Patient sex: M
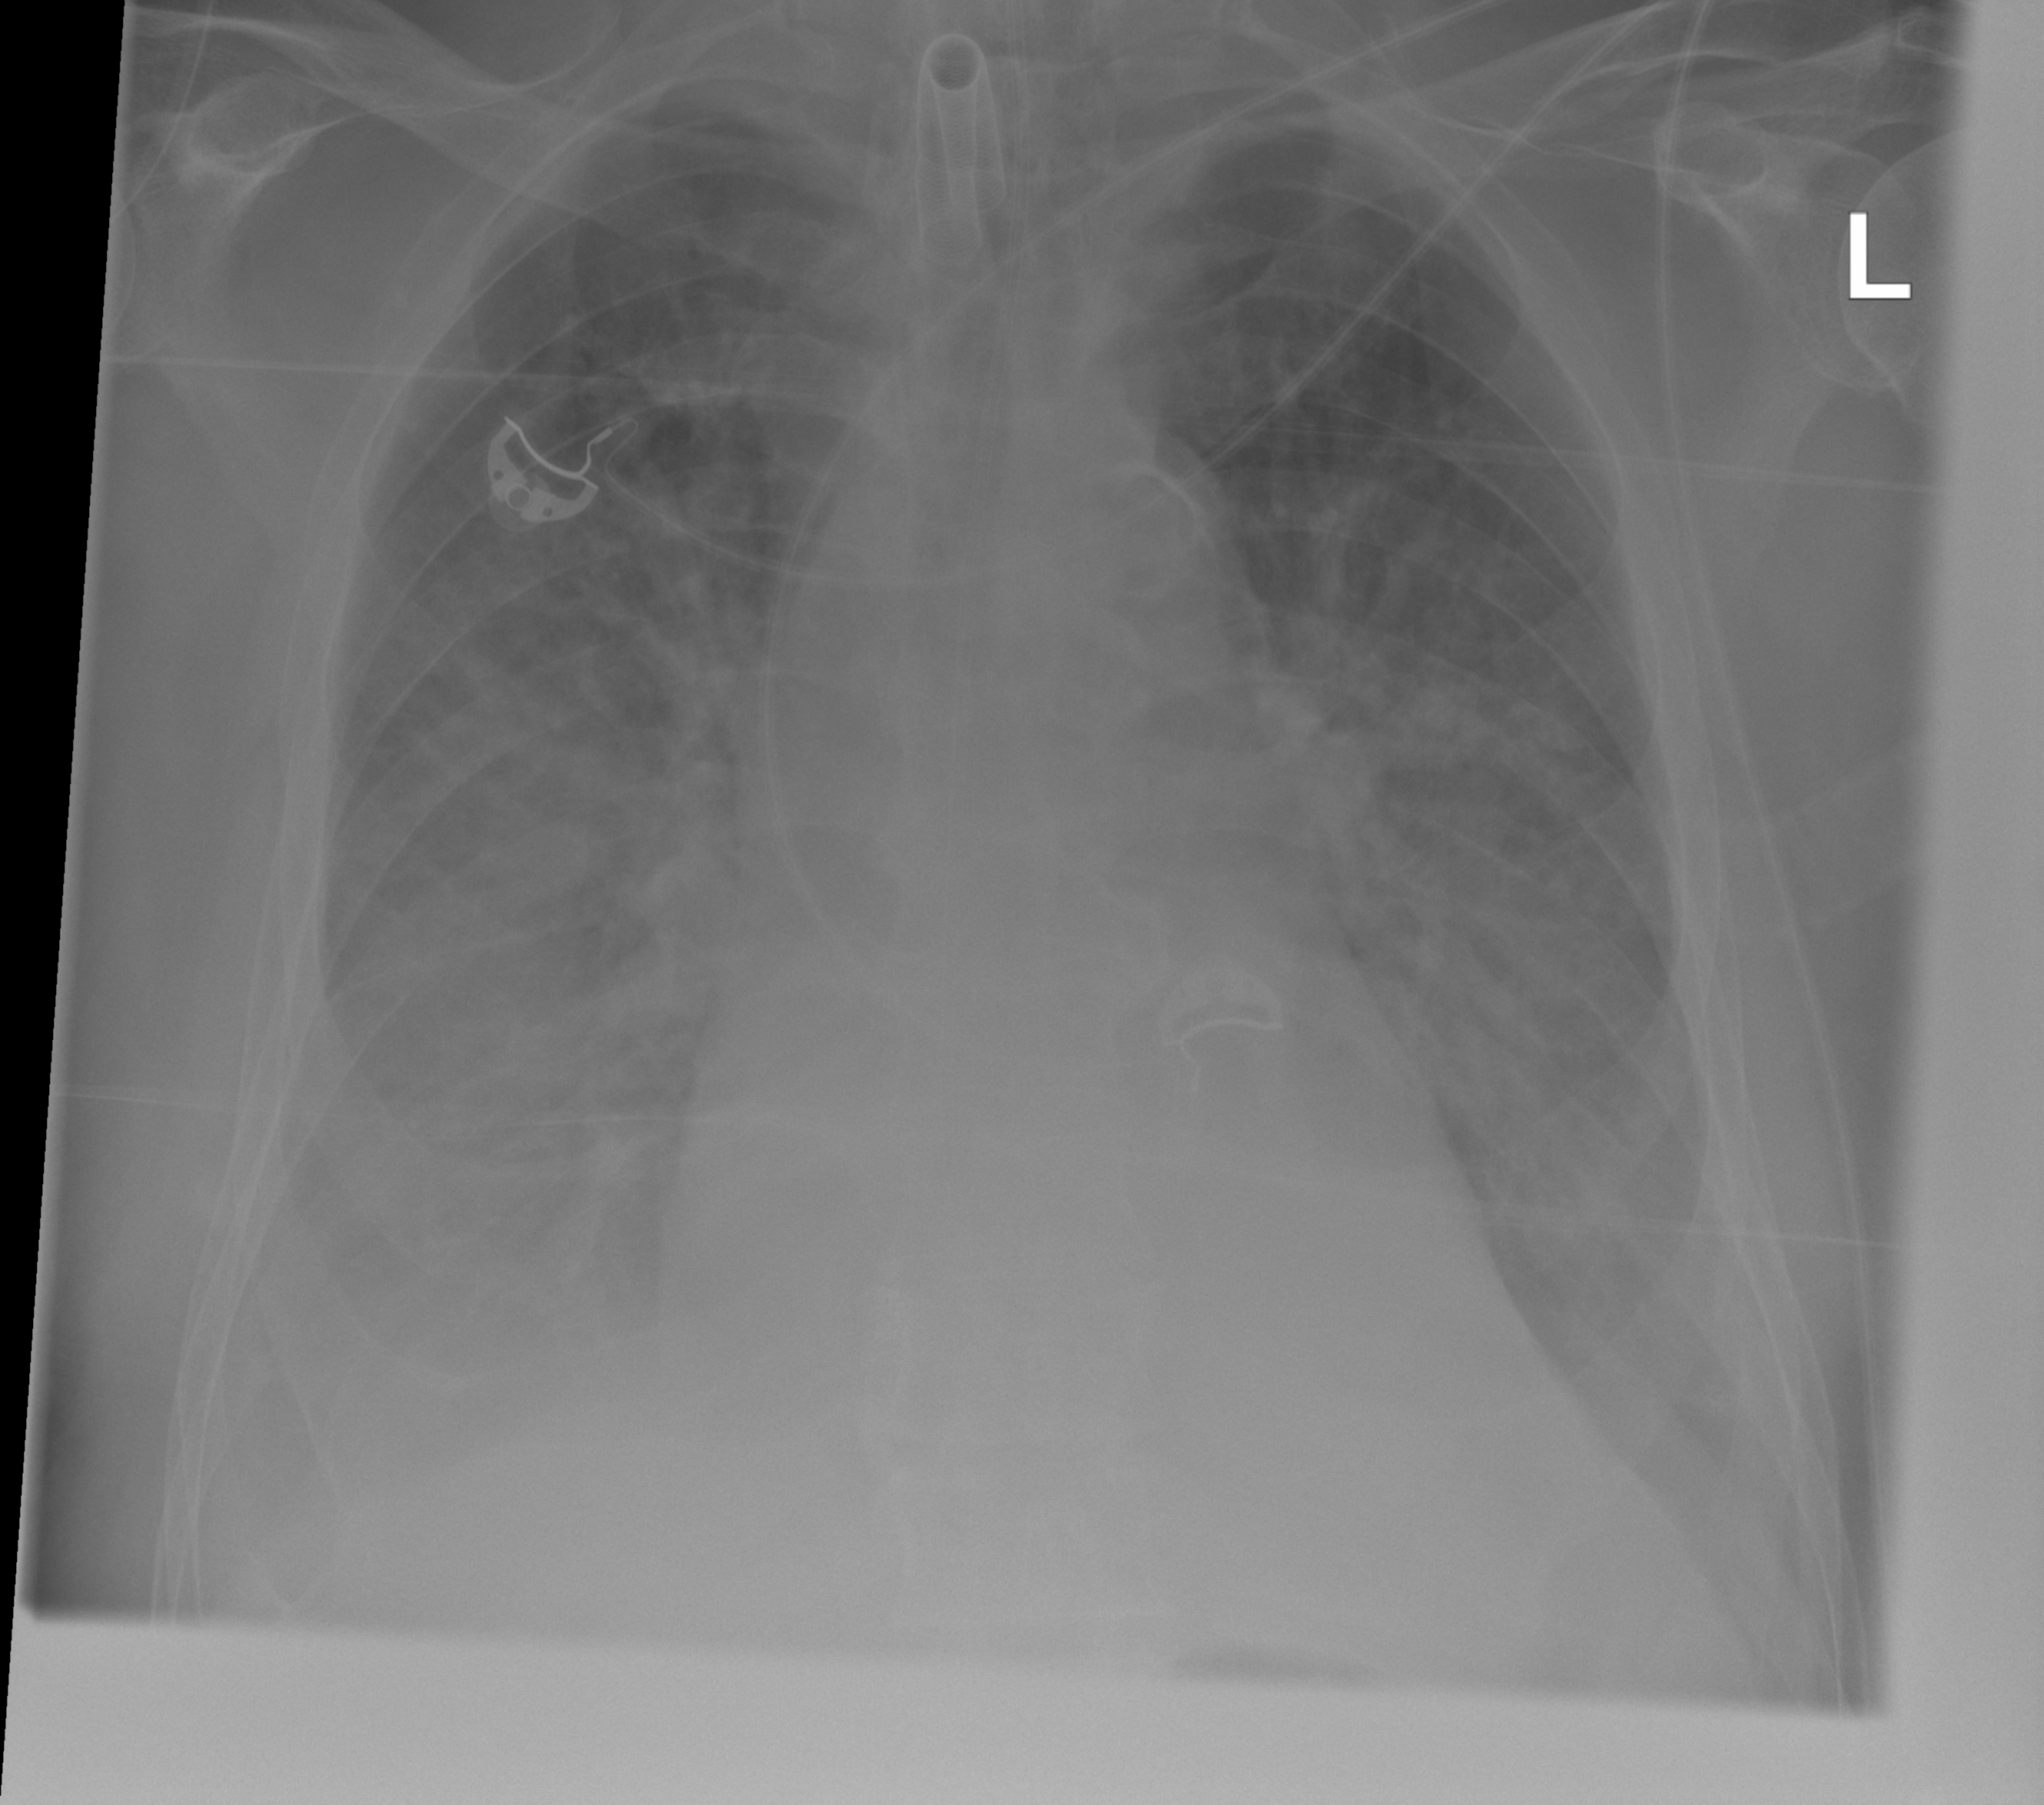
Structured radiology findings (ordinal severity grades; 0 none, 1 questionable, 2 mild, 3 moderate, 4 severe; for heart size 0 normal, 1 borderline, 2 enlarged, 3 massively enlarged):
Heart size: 0
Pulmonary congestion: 3
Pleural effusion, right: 3
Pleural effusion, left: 3
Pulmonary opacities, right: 3
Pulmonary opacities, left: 3
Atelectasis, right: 3
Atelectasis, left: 3